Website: bh-photo
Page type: customer-info-address
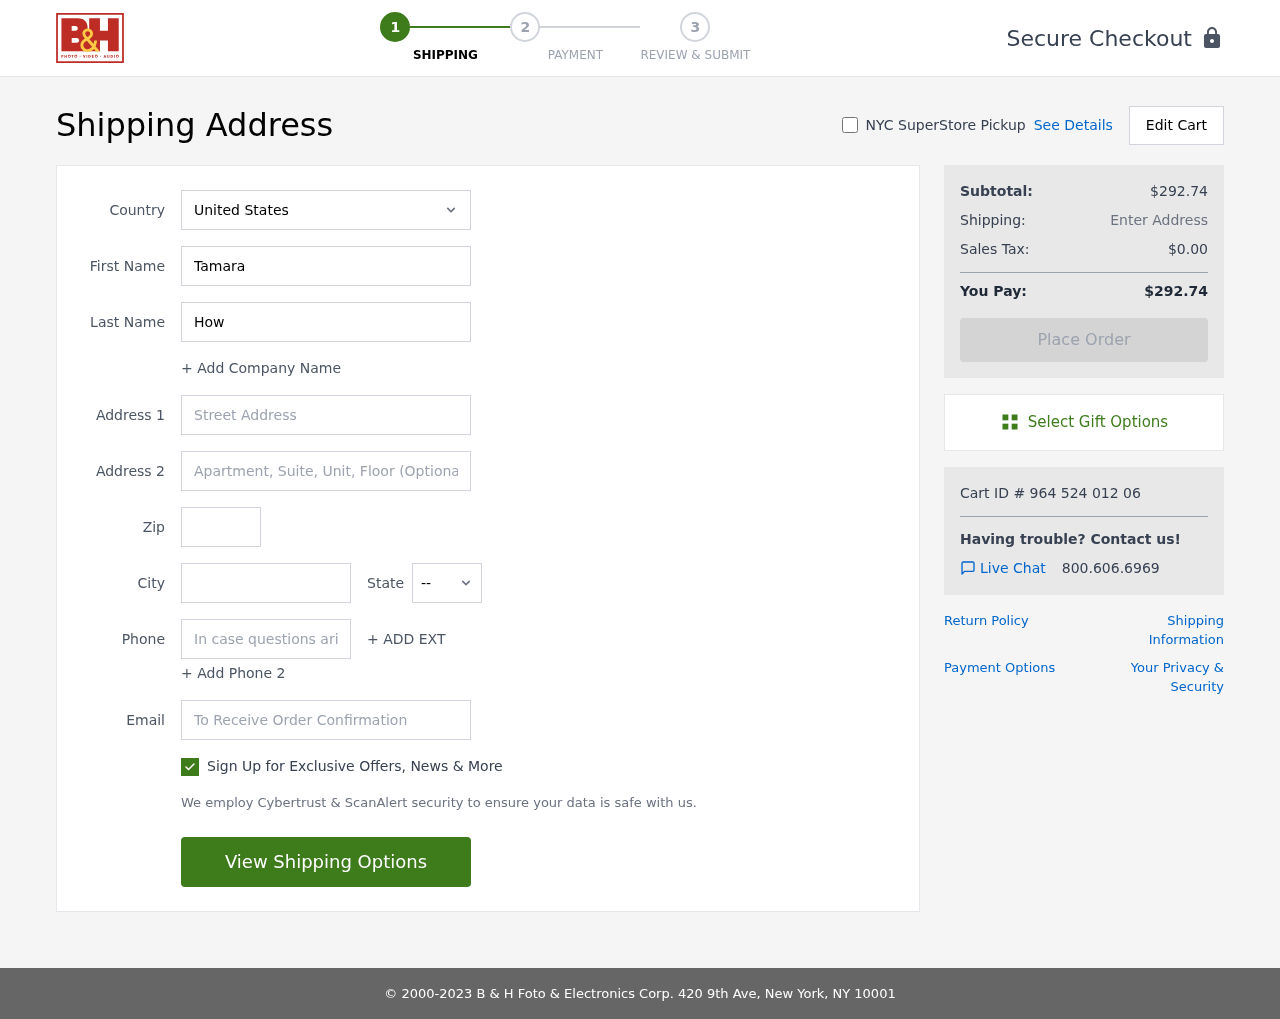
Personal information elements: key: PII_CITY
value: Eileenborough
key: PII_COUNTRY
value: United States
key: PII_EMAIL
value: tamara.howell@hotmail.com
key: PII_FIRSTNAME
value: Tamara
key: PII_LASTNAME
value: Howell
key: PII_PHONE
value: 7243110546
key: PII_POSTCODE
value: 46831
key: PII_STATE_ABBR
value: MO
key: PII_STREET
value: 13046 Moreno Villages Apt. 305
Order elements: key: ORDER_SUBTOTAL
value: $292.74
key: ORDER_TAX
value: $0.00
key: ORDER_TOTAL
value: $292.74
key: ORDER_ID
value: Cart ID # 964 524 012 06